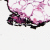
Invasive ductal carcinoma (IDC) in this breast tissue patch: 0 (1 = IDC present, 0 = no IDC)